Interaction volume radius: 5 \u00c5
Interaction volume height: 15 \u00c5
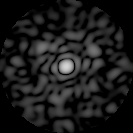
Disorder parameter: 0.8211